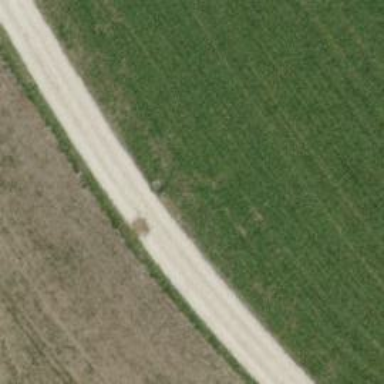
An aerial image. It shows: Gravel track with grade2 quality.